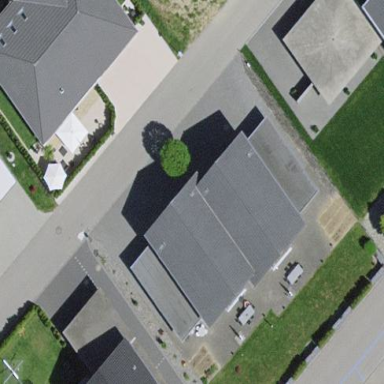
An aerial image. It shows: Terrace building.